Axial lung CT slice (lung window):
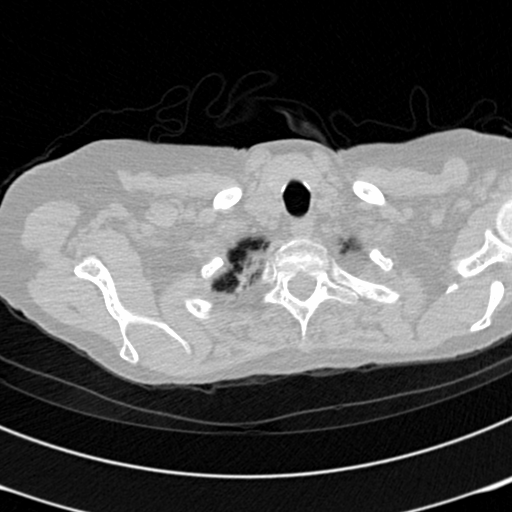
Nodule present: no